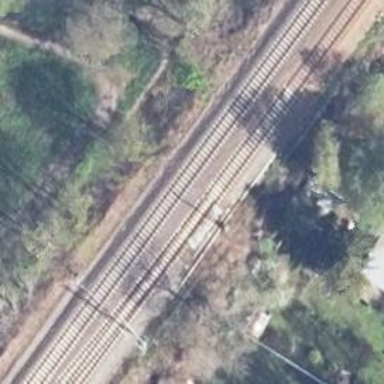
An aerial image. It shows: Railway switch.